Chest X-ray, AP view. Patient: 69 years old, sex M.
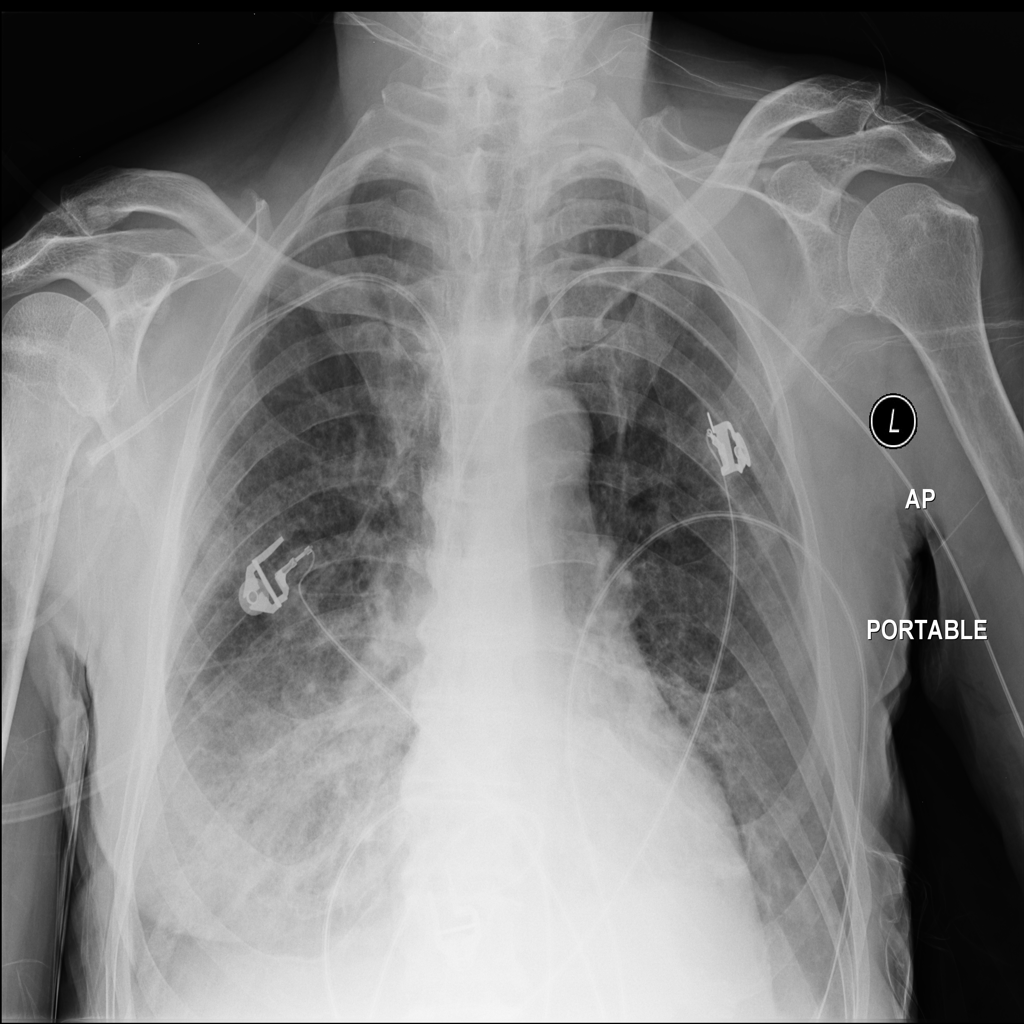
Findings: Effusion, Infiltration